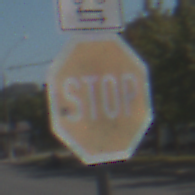
Verkehrszeichen: Stop
Zusatzzeichen oben: RichtungsangabeDurchPfeile9
Umgebung: Outdoor, Urban
Tageszeit: Midday
Wetter: Clear
Licht: Natural
Jahreszeit: NotSpecified
Kontrast: HighContrast